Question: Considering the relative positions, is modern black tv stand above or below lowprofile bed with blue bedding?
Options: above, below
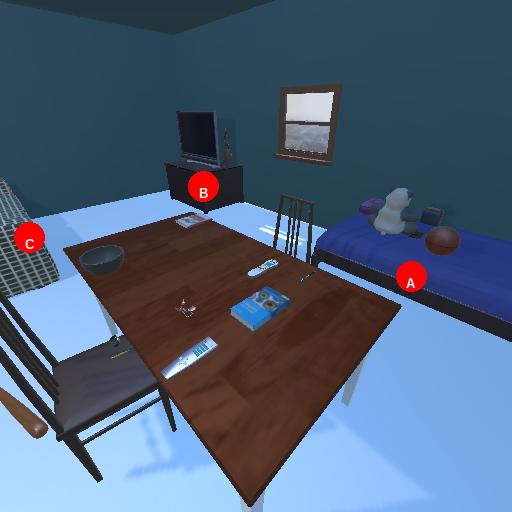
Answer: above